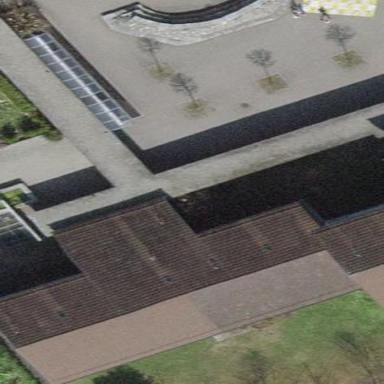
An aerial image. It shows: School building.